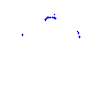
Particle: proton